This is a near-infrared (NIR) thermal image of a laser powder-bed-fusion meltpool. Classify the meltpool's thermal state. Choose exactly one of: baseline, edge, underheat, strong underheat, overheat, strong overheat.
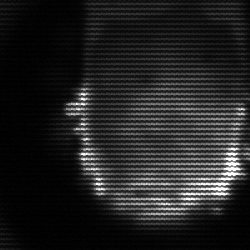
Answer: baseline